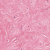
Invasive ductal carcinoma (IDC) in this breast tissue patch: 0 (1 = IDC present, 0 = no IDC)